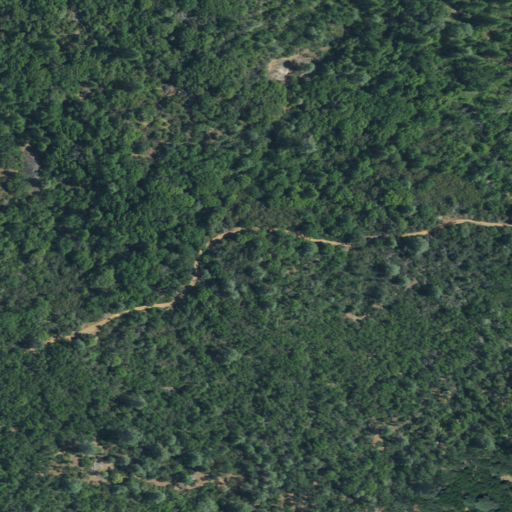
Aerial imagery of ridge(s) in California named Contention Ridge containing only evergreen forest